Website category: university
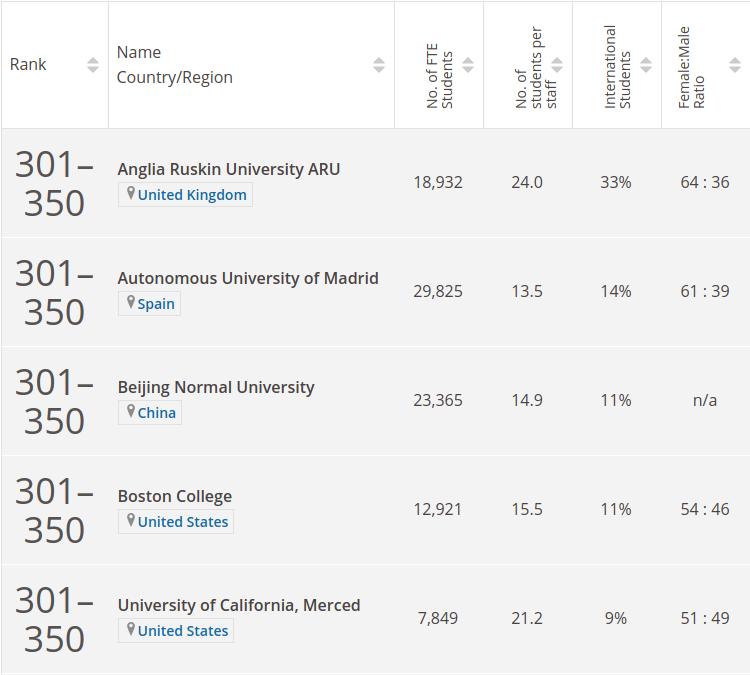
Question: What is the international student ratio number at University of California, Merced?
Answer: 9%

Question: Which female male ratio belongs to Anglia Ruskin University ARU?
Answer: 64 : 36

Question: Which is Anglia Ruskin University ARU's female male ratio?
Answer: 64 : 36

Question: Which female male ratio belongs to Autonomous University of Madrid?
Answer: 61 : 39

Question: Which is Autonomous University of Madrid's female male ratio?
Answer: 61 : 39

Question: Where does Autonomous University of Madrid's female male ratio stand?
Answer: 61 : 39

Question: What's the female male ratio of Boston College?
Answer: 54 : 46

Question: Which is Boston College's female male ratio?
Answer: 54 : 46

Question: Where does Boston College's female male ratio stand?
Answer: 54 : 46

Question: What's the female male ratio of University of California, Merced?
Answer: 51 : 49

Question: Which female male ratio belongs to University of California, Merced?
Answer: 51 : 49

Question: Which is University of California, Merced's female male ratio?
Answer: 51 : 49

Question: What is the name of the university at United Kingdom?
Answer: Anglia Ruskin University ARU

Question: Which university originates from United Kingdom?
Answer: Anglia Ruskin University ARU

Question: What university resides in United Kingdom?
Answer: Anglia Ruskin University ARU

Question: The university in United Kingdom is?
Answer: Anglia Ruskin University ARU

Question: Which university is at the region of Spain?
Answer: Autonomous University of Madrid

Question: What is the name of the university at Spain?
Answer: Autonomous University of Madrid

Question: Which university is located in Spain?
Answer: Autonomous University of Madrid

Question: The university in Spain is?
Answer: Autonomous University of Madrid

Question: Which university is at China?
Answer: Beijing Normal University

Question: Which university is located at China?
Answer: Beijing Normal University

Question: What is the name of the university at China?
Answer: Beijing Normal University

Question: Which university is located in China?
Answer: Beijing Normal University

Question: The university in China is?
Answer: Beijing Normal University

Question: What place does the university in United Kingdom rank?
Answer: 301350

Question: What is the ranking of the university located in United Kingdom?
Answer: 301350

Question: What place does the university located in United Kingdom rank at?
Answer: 301350

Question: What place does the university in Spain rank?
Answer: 301350

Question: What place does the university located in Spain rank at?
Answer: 301350

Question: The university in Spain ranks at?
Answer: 301350

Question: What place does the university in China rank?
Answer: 301350

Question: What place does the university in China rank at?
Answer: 301350

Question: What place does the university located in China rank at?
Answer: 301350